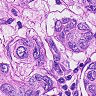
Metastatic tissue present: yes